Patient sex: M
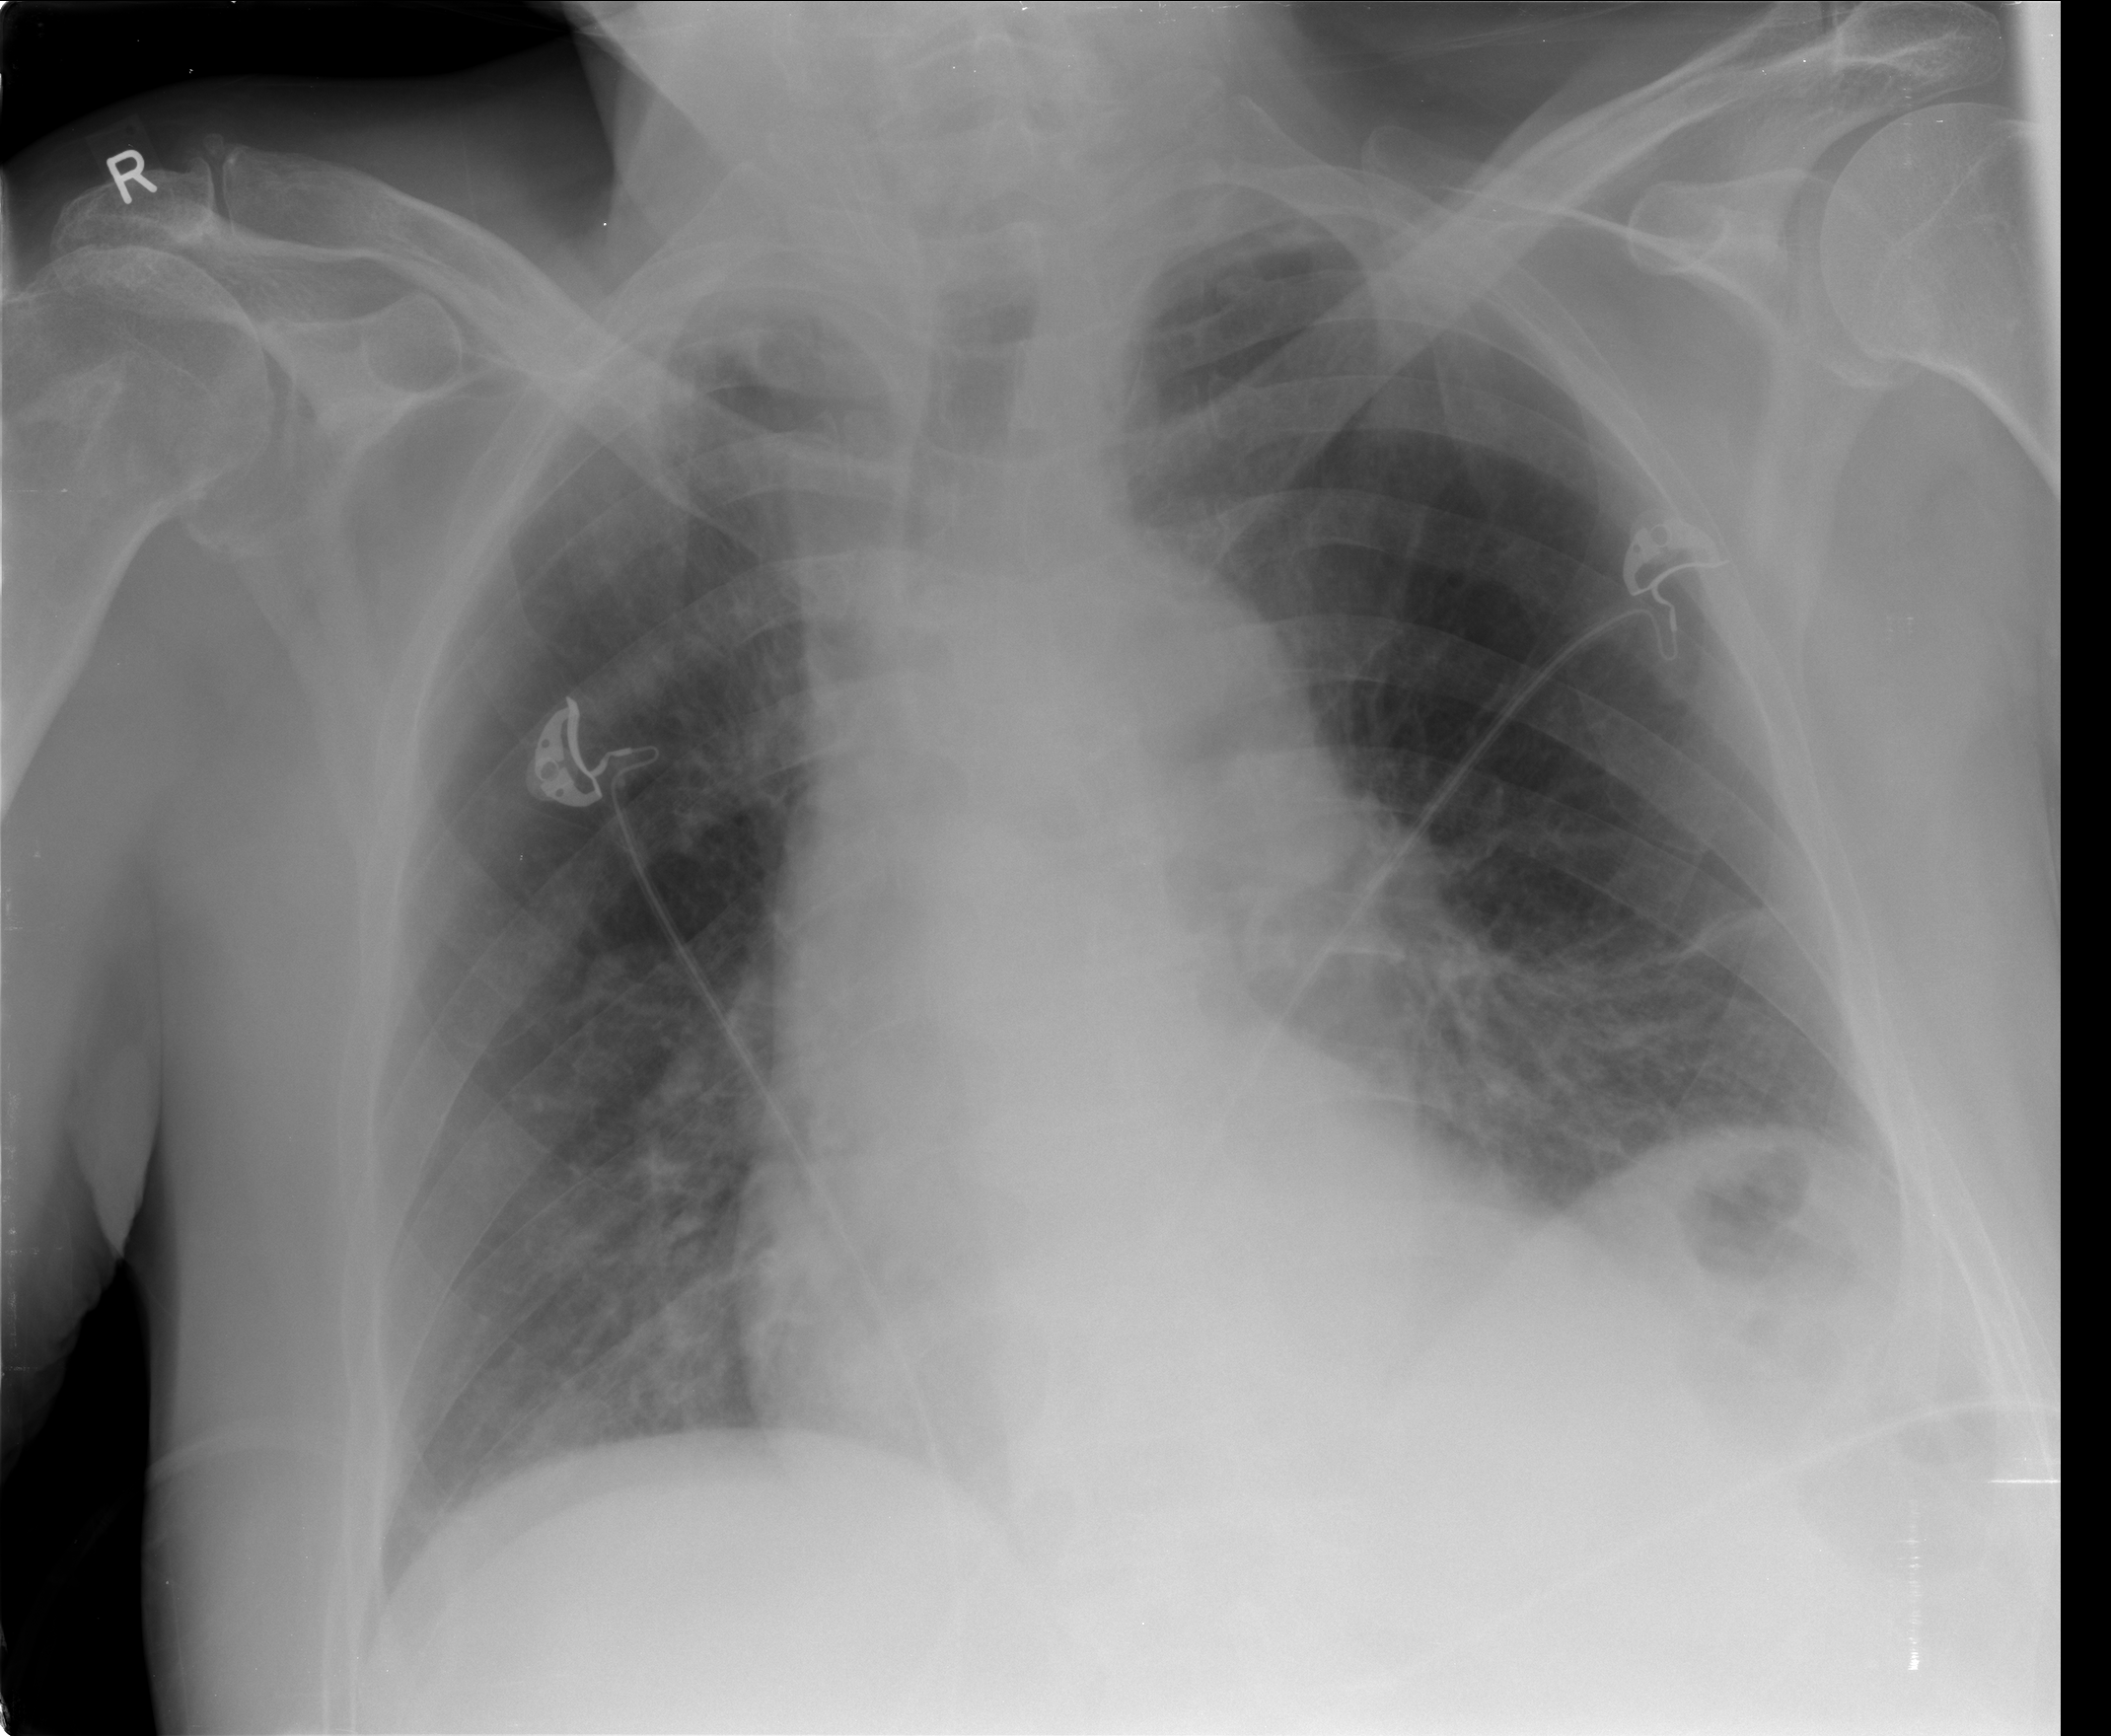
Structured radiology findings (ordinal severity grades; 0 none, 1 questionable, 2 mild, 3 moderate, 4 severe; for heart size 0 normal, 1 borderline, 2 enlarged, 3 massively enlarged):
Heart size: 0
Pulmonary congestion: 2
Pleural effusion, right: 0
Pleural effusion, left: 0
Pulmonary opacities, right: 0
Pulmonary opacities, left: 0
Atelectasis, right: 0
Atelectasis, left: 0